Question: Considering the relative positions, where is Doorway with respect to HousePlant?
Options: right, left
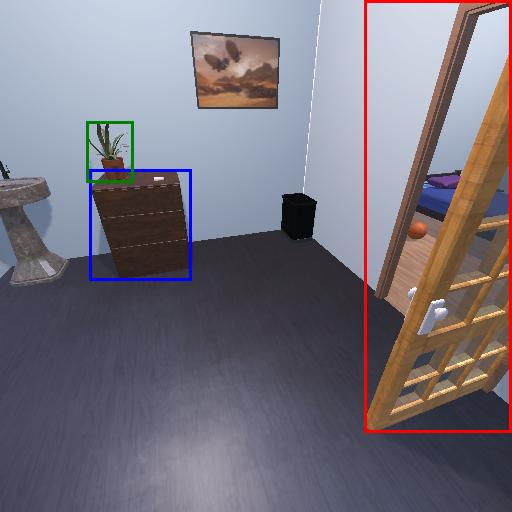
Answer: right